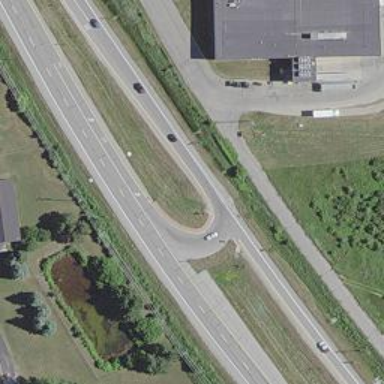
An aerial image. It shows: Primary link highway.